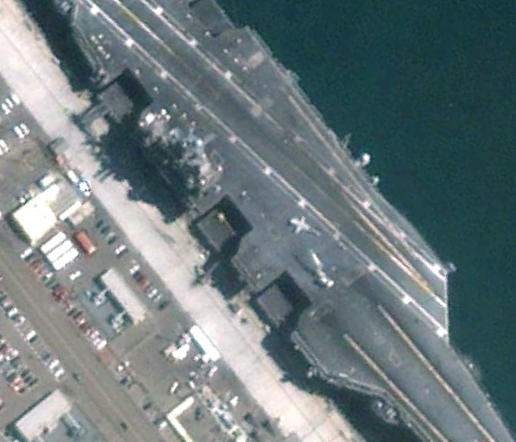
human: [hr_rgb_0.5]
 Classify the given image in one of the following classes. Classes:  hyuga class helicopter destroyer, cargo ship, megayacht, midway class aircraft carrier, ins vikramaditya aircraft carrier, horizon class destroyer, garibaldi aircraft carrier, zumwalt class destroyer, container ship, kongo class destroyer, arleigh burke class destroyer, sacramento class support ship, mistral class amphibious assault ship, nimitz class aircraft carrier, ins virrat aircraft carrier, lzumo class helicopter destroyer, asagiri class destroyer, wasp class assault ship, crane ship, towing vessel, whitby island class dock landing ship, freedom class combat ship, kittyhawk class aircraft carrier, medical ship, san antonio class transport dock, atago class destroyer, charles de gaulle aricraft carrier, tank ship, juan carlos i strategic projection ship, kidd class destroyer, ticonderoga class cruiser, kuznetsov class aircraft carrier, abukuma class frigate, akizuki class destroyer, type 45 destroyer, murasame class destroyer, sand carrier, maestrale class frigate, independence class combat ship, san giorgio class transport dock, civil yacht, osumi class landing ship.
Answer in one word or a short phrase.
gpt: Nimitz class aircraft carrier